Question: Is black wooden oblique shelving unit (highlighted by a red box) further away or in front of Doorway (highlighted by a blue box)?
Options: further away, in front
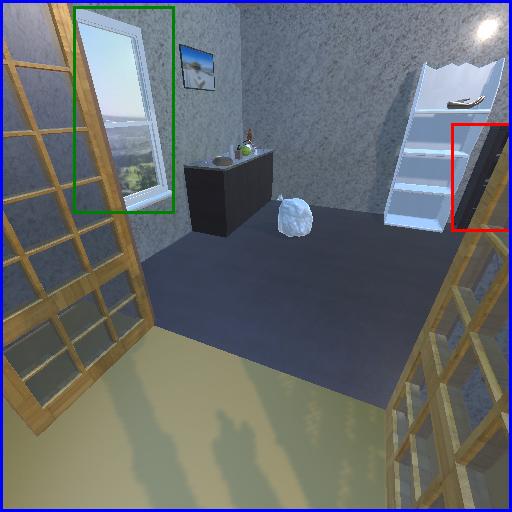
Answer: further away